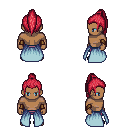
a pixel art fantasy rpg character, male body template, human, dark skin, overskirt, magenta pants, ruby red long topknot hairstyle, leather bracers, ghillies, four views (front, back, left, right), 2x2 character sprite sheet, small pixel art, hard edges, no anti-aliasing